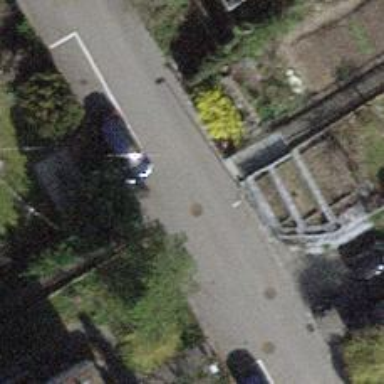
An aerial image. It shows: Set of steps on the road.